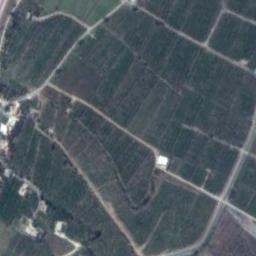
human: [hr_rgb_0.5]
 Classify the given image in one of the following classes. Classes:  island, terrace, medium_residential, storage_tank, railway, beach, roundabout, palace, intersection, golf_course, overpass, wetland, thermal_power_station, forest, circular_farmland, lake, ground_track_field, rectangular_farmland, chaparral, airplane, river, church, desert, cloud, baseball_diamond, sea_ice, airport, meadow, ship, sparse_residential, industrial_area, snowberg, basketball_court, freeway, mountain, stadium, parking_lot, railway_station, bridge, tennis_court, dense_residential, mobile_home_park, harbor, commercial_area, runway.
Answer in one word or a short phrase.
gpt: rectangular_farmland